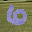
Label: 6